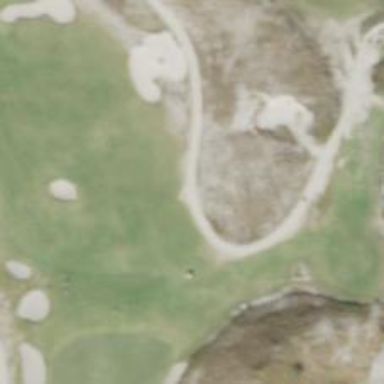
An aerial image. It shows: Path used for both walking and golf.